Interaction volume radius: 10 \u00c5
Interaction volume height: 10 \u00c5
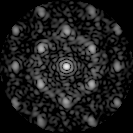
Disorder parameter: 0.4541